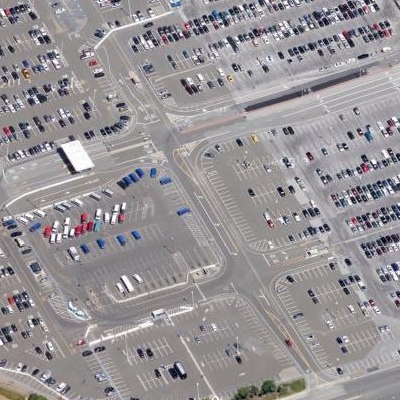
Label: Parking